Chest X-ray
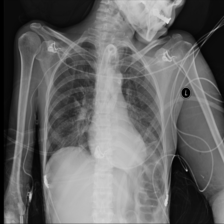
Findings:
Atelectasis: positive
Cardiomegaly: negative
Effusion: negative
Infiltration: negative
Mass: negative
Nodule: negative
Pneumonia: negative
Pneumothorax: negative
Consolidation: positive
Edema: negative
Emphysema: negative
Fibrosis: negative
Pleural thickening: negative
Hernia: negative